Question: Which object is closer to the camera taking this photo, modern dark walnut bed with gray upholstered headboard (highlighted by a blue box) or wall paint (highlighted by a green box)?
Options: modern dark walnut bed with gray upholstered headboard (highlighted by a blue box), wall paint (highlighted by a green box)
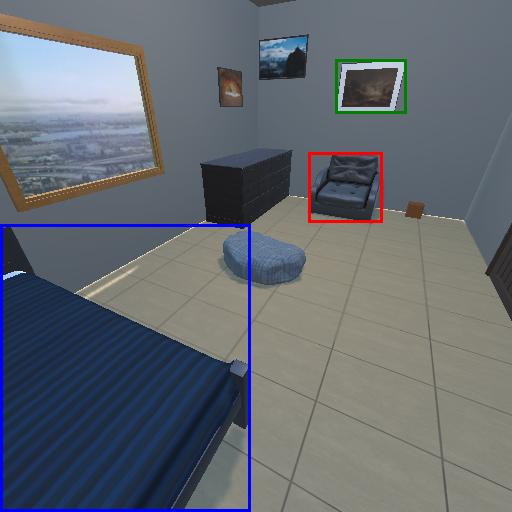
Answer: modern dark walnut bed with gray upholstered headboard (highlighted by a blue box)